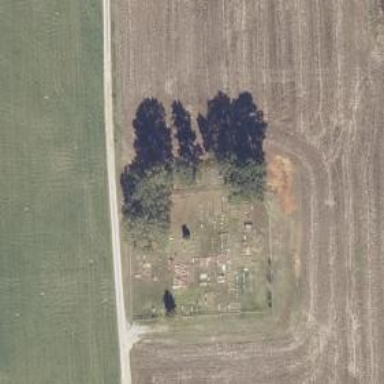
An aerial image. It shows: Cemetery.